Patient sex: F
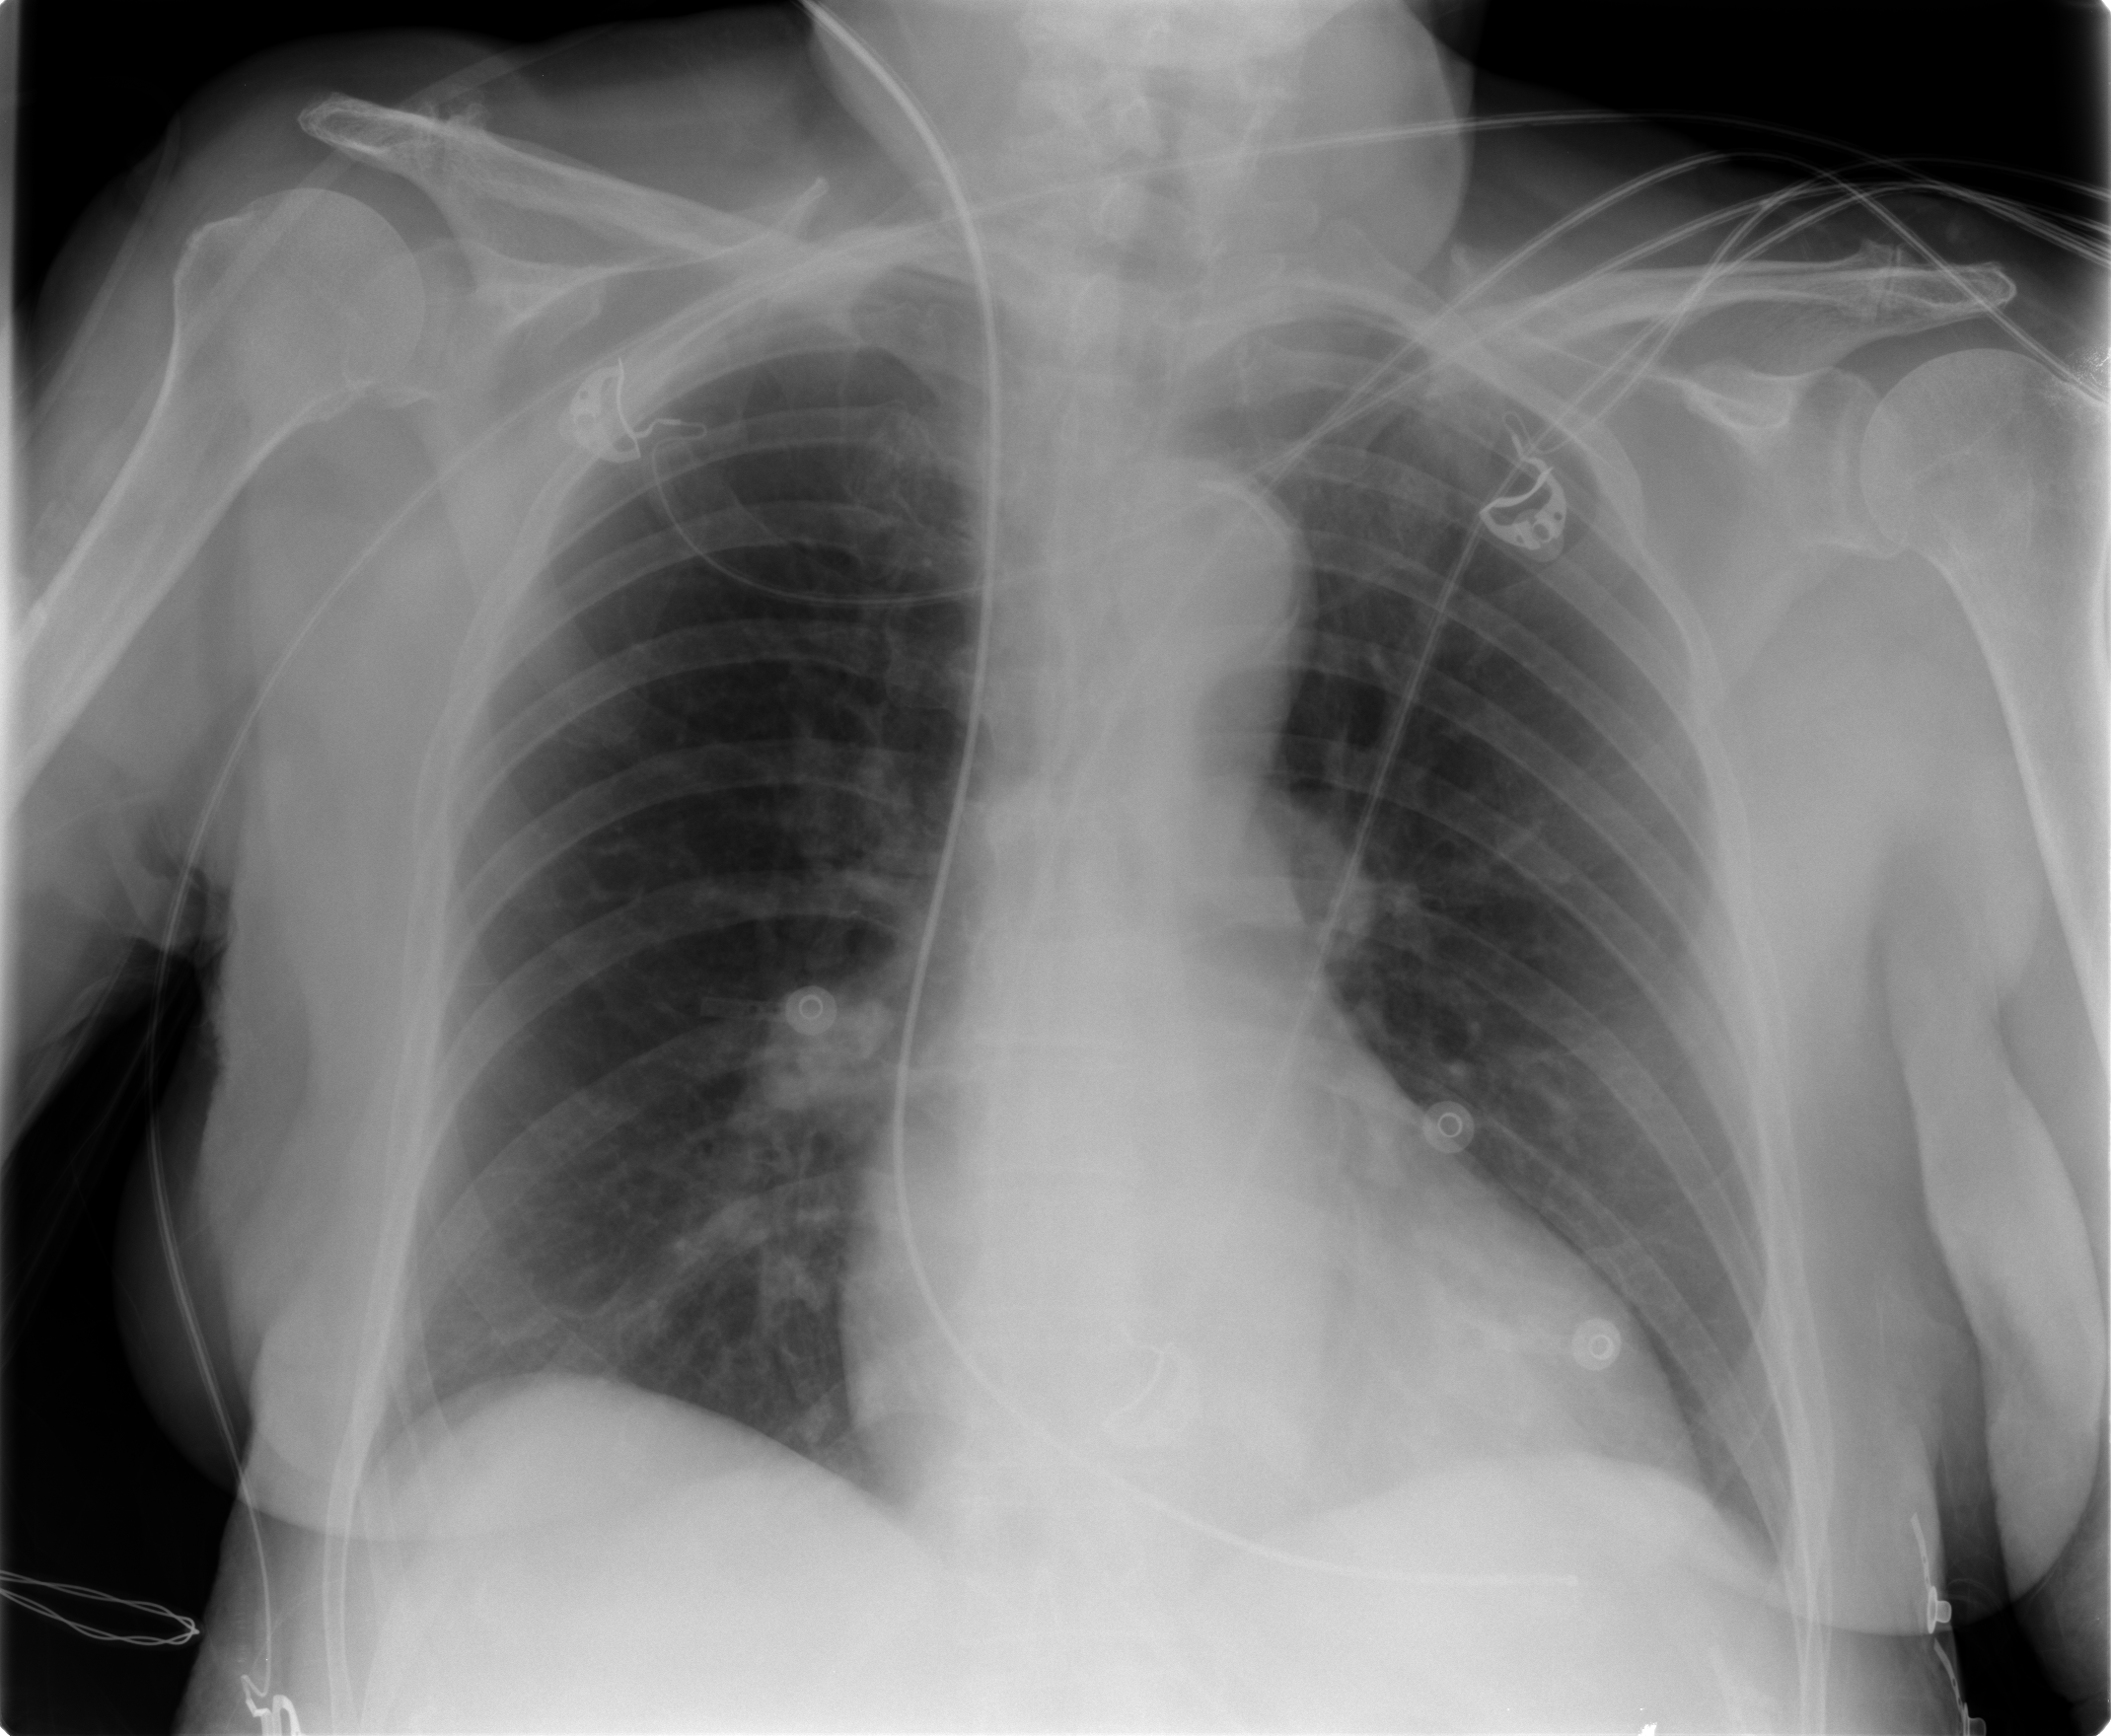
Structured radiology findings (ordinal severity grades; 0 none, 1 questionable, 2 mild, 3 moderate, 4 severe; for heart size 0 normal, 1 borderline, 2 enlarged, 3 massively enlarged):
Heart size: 0
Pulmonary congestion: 0
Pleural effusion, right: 0
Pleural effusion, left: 0
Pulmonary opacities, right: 0
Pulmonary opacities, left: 0
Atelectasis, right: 2
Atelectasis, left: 0